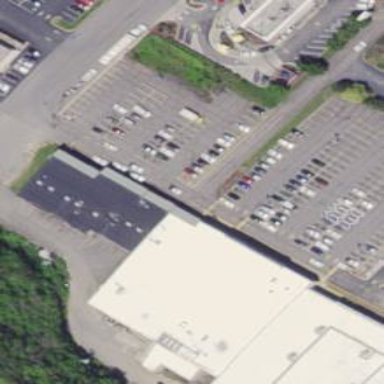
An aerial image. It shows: Retail building.